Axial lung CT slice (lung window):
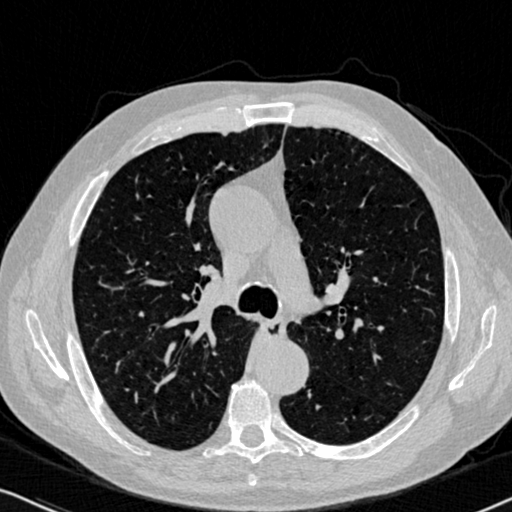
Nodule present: no